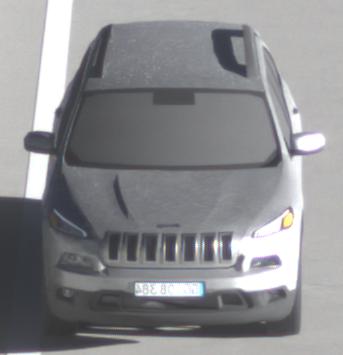
Make: Jeep
Model: Cherokee 3.2 V6 Pentastar
Detailed model: Cherokee (KL)
Model produced from: 2014/07
Model produced until: 2015/07
Doors: 5
Color: white
Road condition: dry road
Daytime: morning or afternoon
Contrast: high contrast